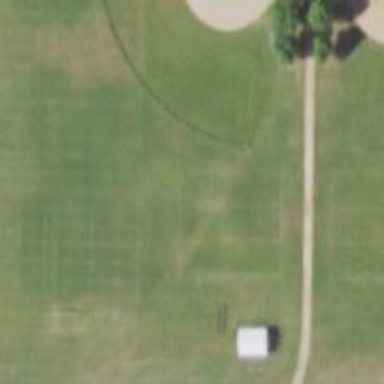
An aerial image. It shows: Grass pitch used for American football and soccer.